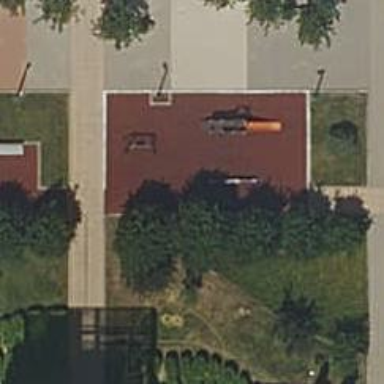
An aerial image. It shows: Playground area for leisure activities on the land.